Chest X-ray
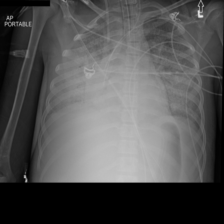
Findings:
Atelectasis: negative
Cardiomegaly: negative
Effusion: negative
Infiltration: negative
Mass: negative
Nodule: negative
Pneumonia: negative
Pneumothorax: negative
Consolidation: negative
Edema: negative
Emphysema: negative
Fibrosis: negative
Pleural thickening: negative
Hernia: negative